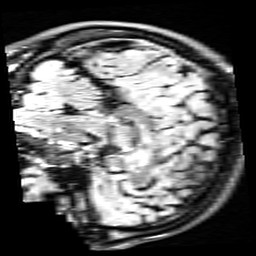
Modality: FLAIR
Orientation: sagittal
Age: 32
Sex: male
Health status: healthy
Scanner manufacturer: siemens
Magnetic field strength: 3 T
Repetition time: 9 s
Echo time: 0.088 s